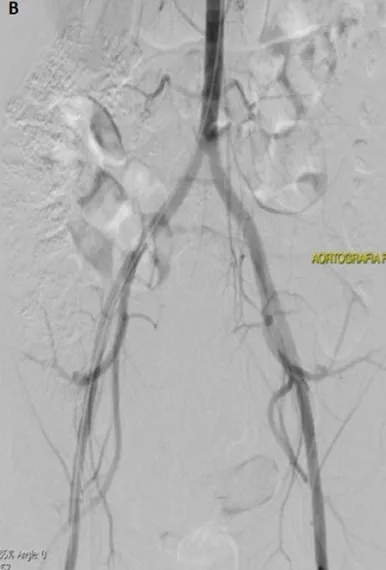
Angiography after embolization showing a devascularized myoma.
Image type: radiology (ct)